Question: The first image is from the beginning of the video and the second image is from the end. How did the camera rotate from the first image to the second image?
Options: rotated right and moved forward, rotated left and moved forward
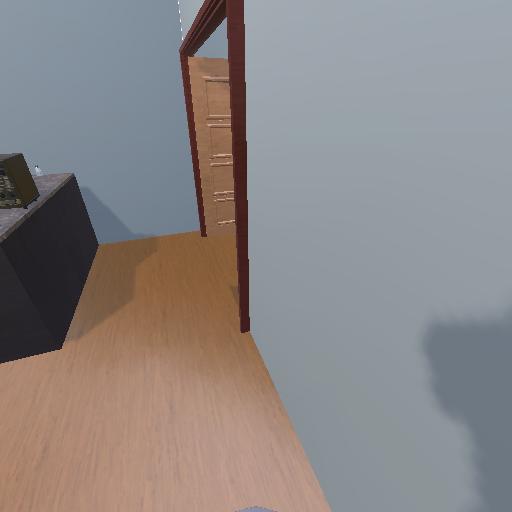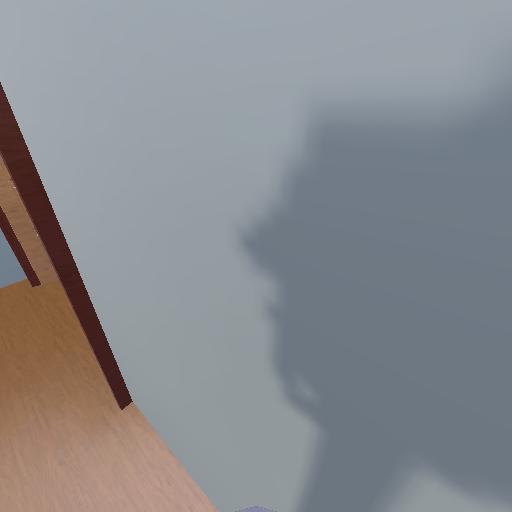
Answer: rotated right and moved forward